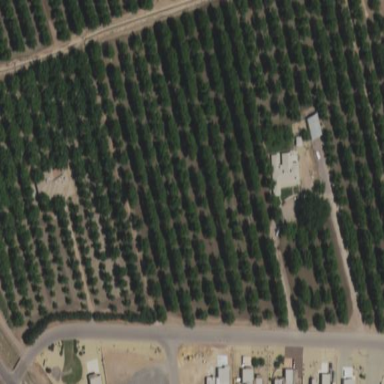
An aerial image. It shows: Orchard.